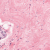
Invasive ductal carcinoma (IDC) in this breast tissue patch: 0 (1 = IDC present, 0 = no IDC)